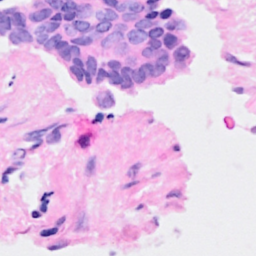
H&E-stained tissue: Breast